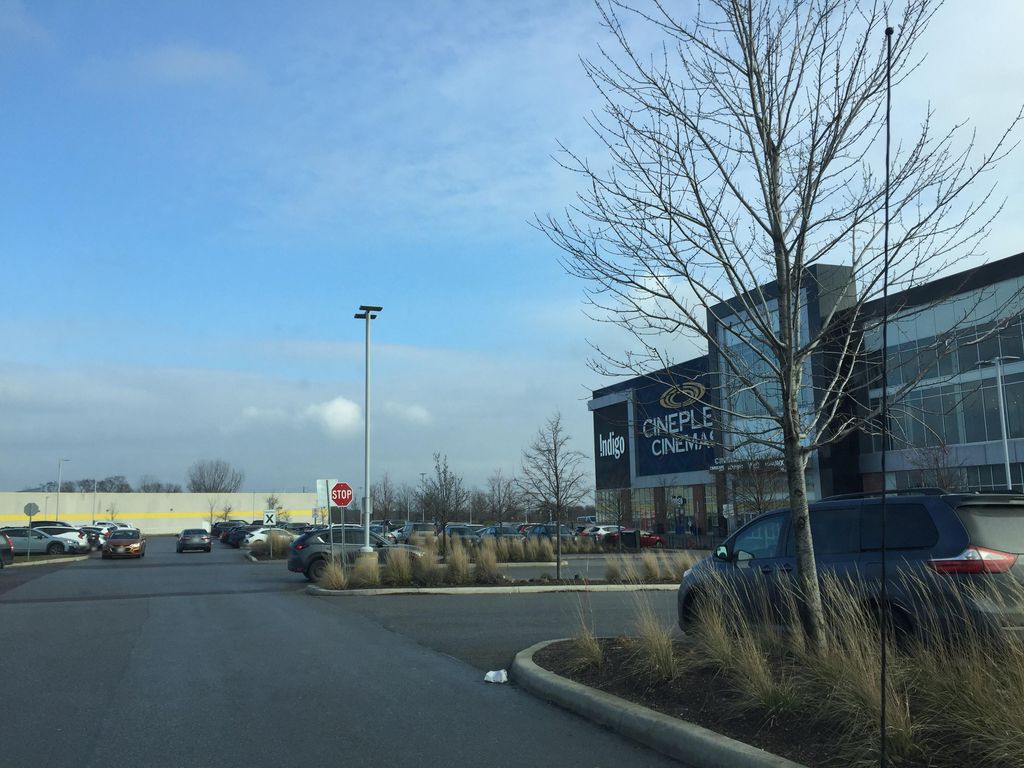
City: kitchener-waterloo